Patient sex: F
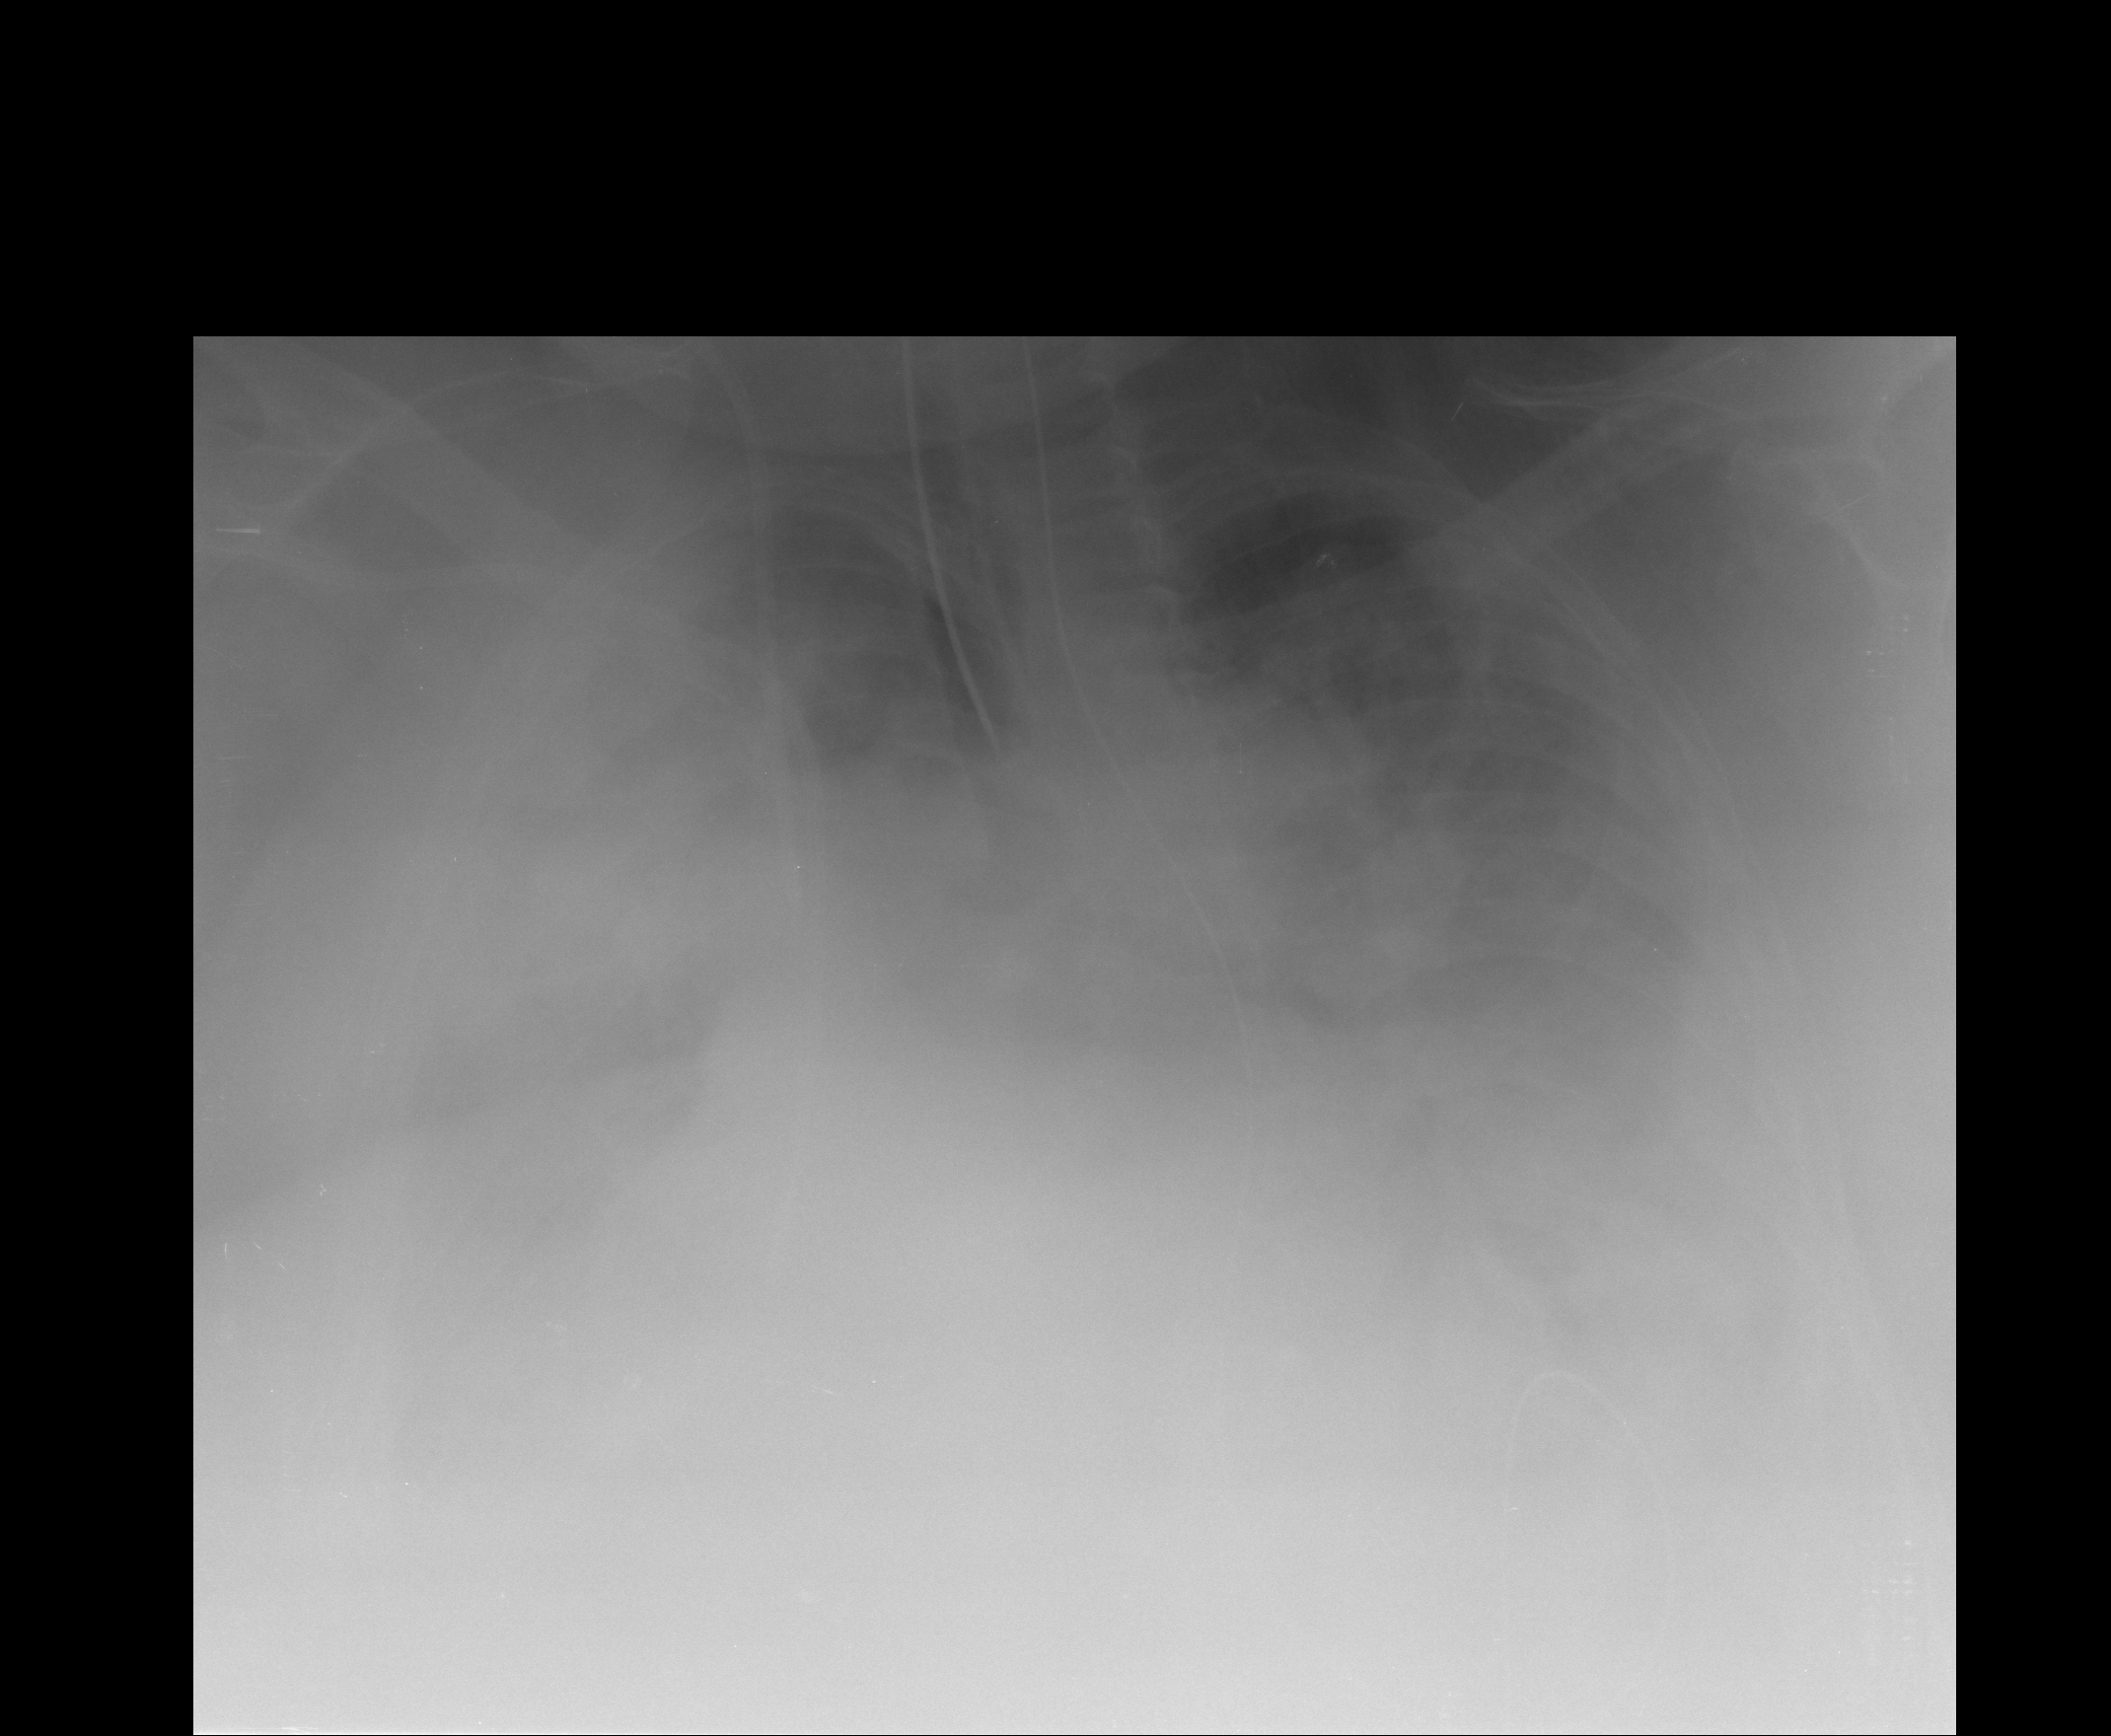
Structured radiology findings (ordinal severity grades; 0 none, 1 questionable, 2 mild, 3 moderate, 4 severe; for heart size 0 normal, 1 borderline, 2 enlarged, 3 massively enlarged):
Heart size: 2
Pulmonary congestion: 3
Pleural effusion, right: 3
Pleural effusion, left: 2
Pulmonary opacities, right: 1
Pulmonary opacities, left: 1
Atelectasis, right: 2
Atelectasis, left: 2